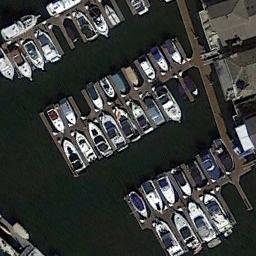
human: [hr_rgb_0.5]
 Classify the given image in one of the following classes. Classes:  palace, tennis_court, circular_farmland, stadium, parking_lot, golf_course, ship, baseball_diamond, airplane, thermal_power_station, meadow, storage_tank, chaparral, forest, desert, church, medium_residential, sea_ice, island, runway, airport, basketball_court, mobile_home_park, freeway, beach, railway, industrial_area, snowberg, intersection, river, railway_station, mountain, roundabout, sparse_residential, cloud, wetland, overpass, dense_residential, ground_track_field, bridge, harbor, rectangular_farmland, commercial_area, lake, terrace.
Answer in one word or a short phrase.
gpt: harbor